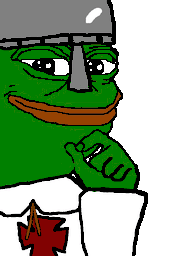
Label: 5_Pepe